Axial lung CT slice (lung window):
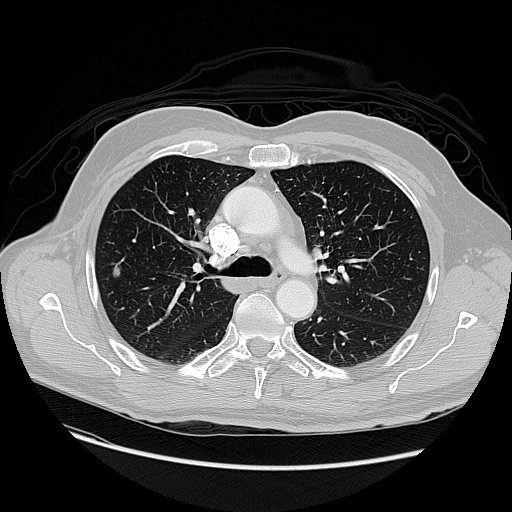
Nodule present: yes
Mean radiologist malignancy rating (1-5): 3.5